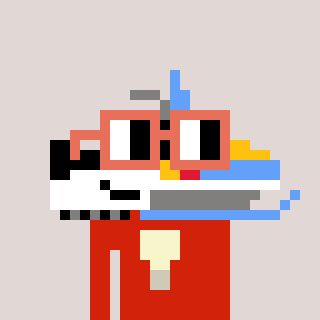
a pixel art character with square orange glasses, a snowmobile-shaped head and a red-colored body on a warm background